Interaction volume radius: 5 \u00c5
Interaction volume height: 45 \u00c5
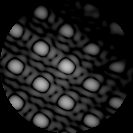
Disorder parameter: 0.02806